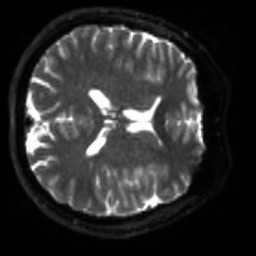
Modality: sbref
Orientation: axial
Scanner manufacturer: siemens
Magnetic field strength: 3 T
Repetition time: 4 s
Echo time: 0.0594 s